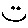
Label: smiley face